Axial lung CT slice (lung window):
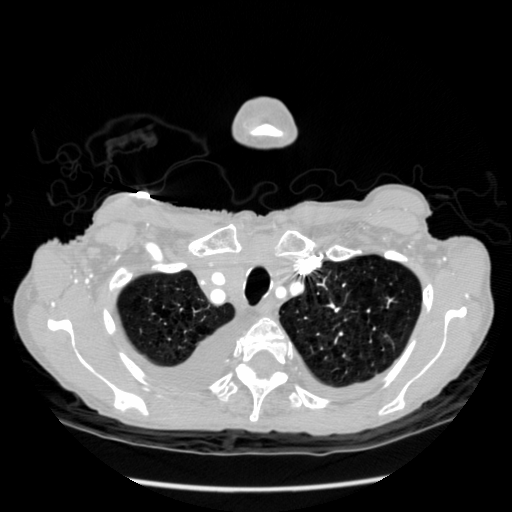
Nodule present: no